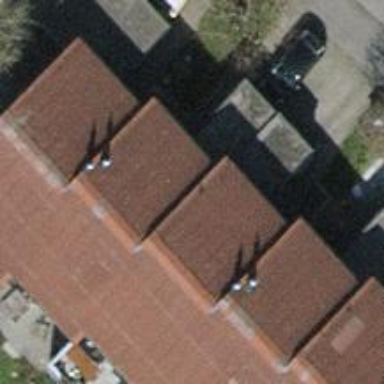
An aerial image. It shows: Semidetached house with gabled tile roof.